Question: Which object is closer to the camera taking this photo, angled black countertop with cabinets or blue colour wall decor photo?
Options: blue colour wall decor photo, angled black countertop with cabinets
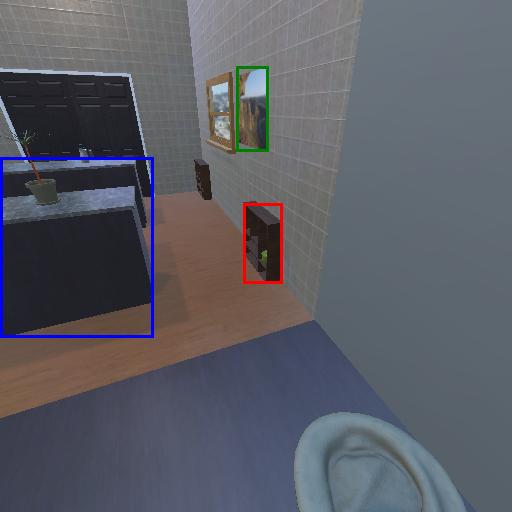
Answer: blue colour wall decor photo